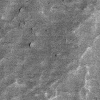
Atmospheric dust classification: not_dusty